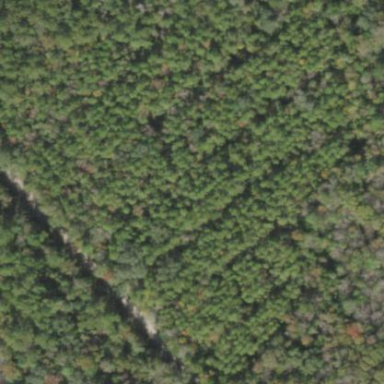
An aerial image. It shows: Forest with needle-leaved trees.